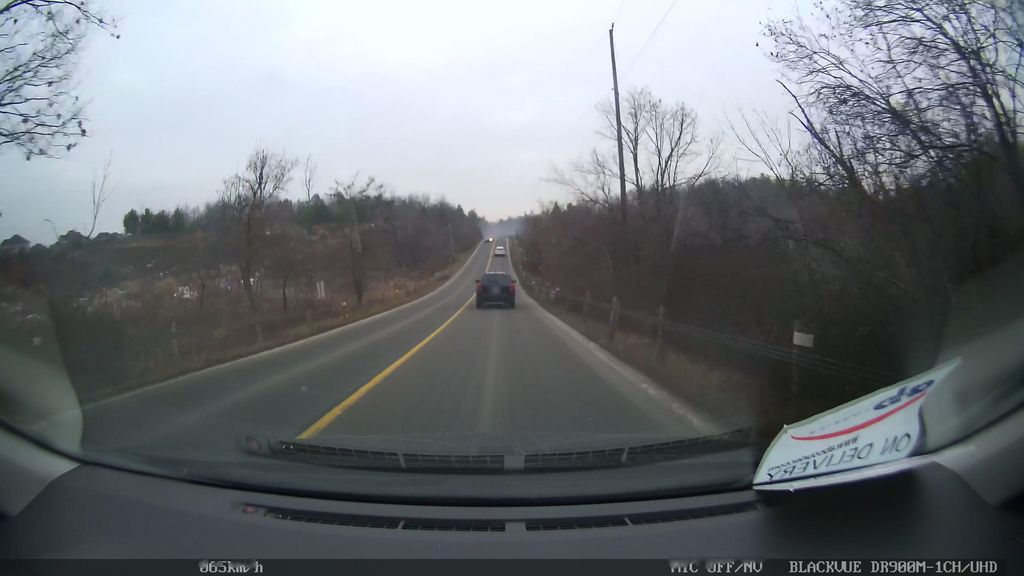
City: toronto